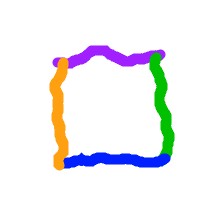
Shape: square